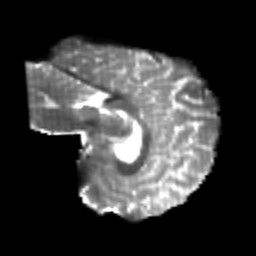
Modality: T2w
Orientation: sagittal
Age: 24
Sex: female
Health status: healthy
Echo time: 0.074 s